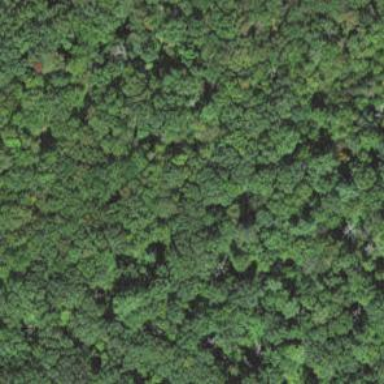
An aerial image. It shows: Mixed woodland with various types of leaves.